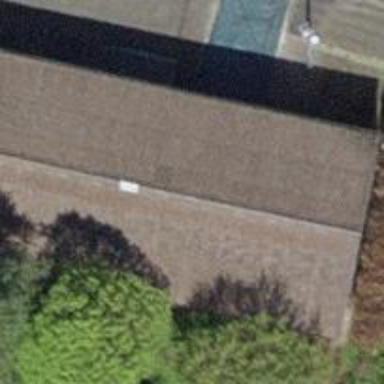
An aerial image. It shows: School building.